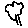
Label: tree